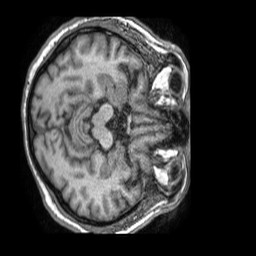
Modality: T1w
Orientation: axial
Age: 66
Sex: male
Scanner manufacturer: philips
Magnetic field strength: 1.5 T
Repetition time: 0.007082 s
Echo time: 0.00321 s